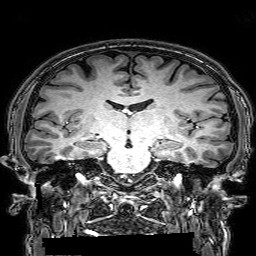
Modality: T1w
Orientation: sagittal
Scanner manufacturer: philips
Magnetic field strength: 3 T
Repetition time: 0.0096 s
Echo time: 0.0046 s